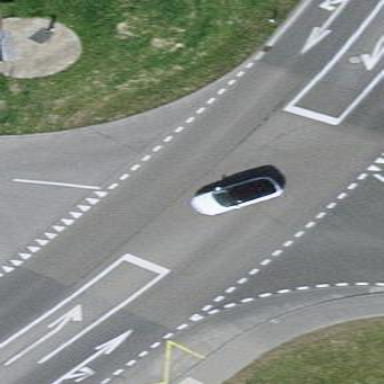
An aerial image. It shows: Roundabout on primary highway.